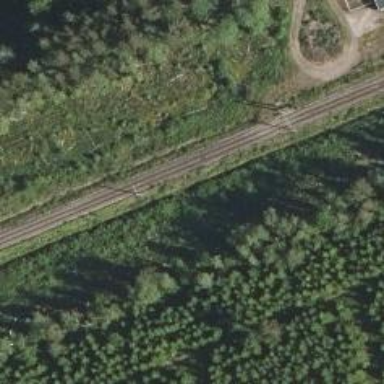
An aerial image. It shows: Railway signal supported by catenary mast.